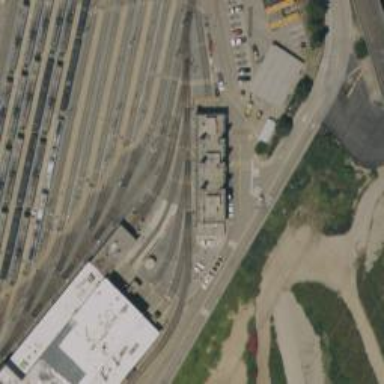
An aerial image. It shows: Light rail yard with electrified contact lines.